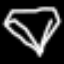
Label: diamond